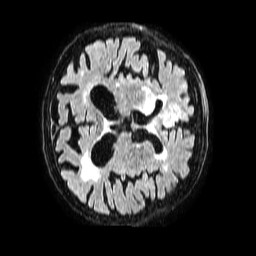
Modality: FLAIR
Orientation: axial
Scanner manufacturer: philips
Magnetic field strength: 1.5 T
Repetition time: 4.8 s
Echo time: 0.3 s